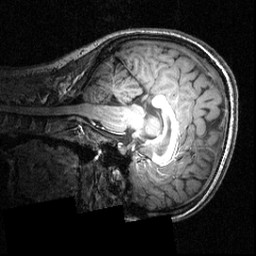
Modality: T1w
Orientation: sagittal
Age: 20
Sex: female
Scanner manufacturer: siemens
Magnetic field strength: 3.951 T
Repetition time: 1.5 s
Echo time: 0.00335 s